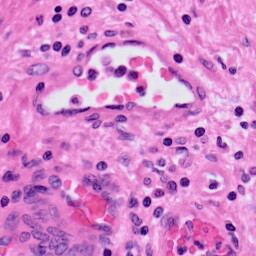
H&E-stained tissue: Prostate